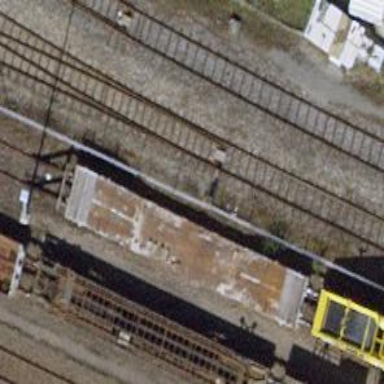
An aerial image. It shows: Railway switch.